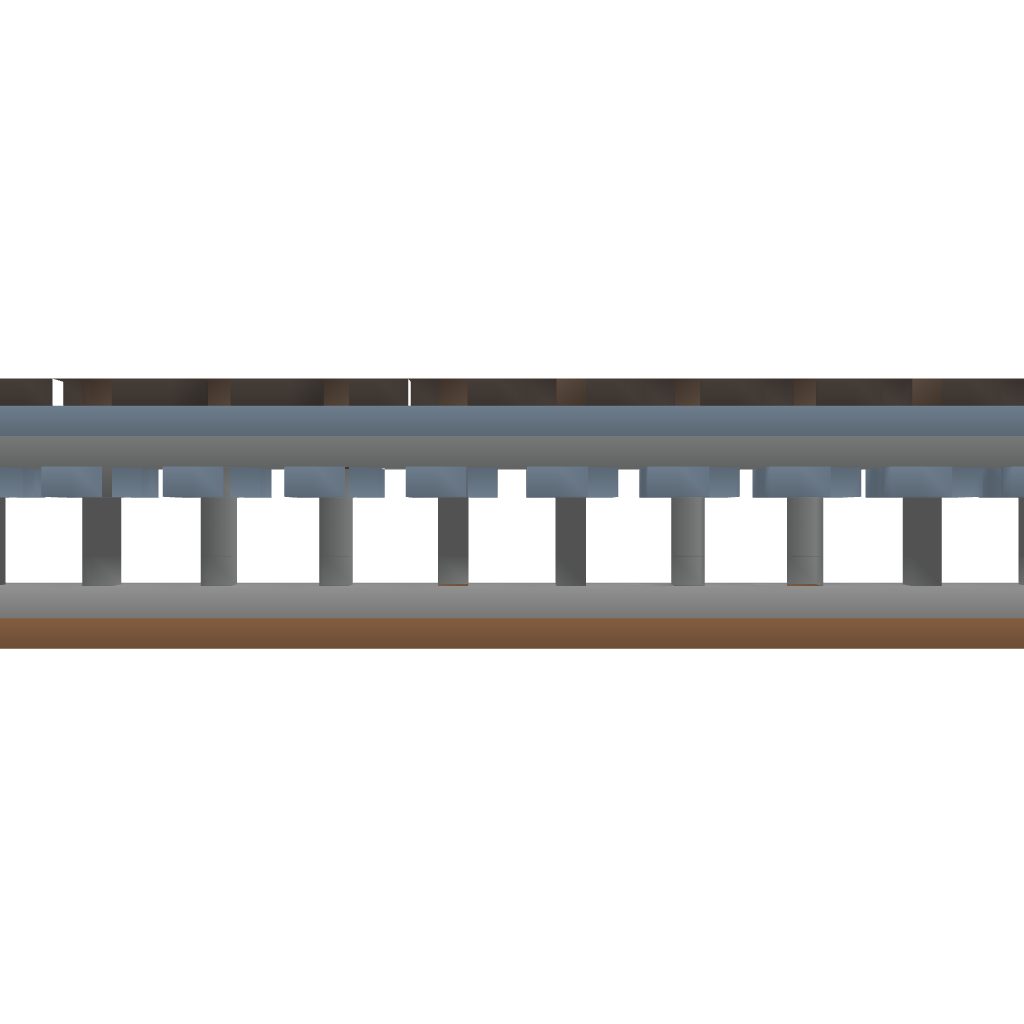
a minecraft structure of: Simple Minecart Bridge #1 Straight Rail